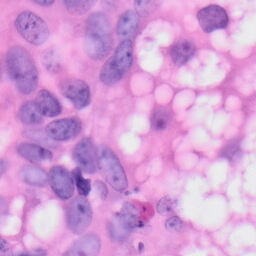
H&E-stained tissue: Skin